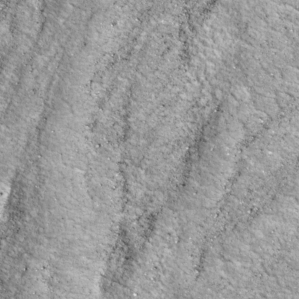
Label: non_frost